Question: I have problems with my searching method, I'm using MATCH AGAINST because it's better than LIKE. For example I have a database full of cities and when I type a city name (for example Moscow) in the input field, there is an error "Unknown column 'Moscow' in 'where clause'". I have two columns in my database, city_id and city_name

My sql query looks like this
'''
"SELECT city_name FROM default_cities WHERE MATCH(city_name) AGAINST($city)"
'''
If someone have any suggestions I'll be appreciated :)
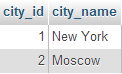
Answer: '''
"SELECT city_name FROM default_cities WHERE MATCH(city_name) AGAINST('$city')"
'''
Use quotes for
Don't forget to escape it. (for ex. "l'amour")